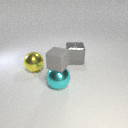
large cyan metal sphere in front of large yellow metal sphere